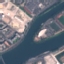
Label: River